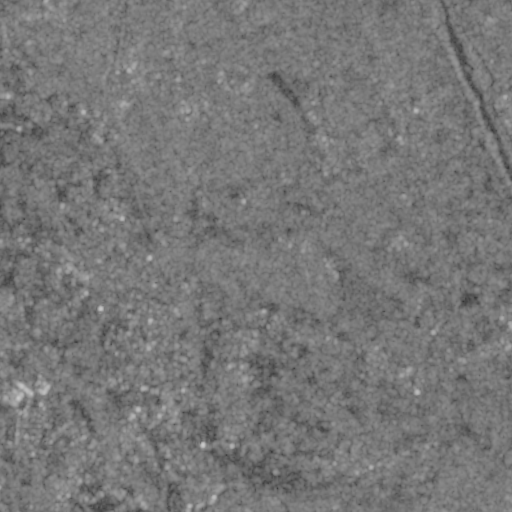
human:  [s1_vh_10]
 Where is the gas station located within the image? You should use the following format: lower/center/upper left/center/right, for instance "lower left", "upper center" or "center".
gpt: The gas station is located in the lower right of the image.
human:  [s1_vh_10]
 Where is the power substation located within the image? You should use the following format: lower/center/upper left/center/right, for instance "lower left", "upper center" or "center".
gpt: The power substation is located in the lower center of the image.
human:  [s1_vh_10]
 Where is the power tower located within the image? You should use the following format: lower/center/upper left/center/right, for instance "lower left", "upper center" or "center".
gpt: The power tower is located in the lower of the image.
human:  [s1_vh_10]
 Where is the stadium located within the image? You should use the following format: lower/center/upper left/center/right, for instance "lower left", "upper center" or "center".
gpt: The stadium is located in the lower left of the image.
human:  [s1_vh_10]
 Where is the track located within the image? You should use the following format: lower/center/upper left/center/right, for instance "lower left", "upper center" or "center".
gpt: There is no track in the image.

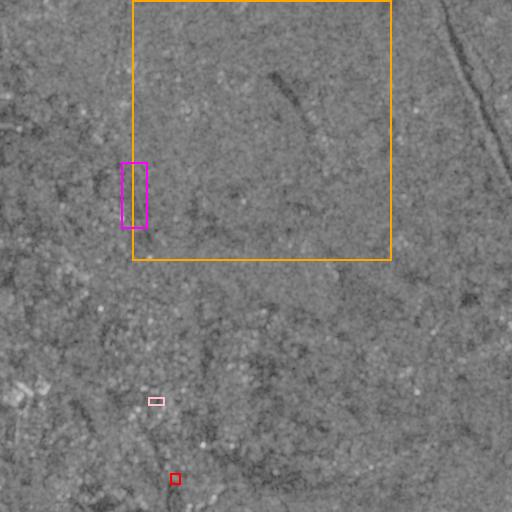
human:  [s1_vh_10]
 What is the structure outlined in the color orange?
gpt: The structure outlined in orange is a crop field.
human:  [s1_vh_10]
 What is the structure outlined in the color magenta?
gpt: The structure outlined in magenta is a park.
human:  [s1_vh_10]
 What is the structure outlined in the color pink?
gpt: The structure outlined in pink is a parking lot.
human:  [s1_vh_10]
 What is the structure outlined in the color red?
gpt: The structure outlined in red is a power substation.
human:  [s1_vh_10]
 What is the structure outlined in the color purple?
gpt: There is no purple outline.